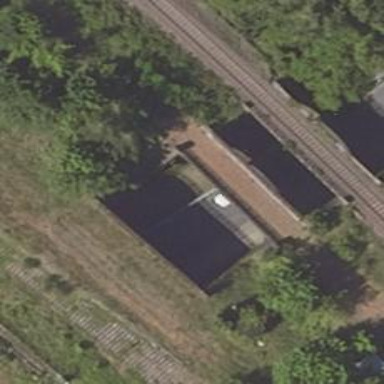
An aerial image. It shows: Abandoned railway tunnel located in yard area.